Question: I want to SELECT the 'asset_id', 'category_name', 'Fixture ID' for assets with 2 or less properties (2 or less rows in 'asset_property' table). So far all I have is the 'asset_id' and 'category_name'. The 'Fixture ID' may not exist for all assets. If it does, it would be the 'property_value' from a row with 'property_id 1'
## EXAMPLE OF DESIRED RESULTS
table:
'''
| asset_id | property_id | property_value |
|:--------:|:-----------:|:---------------|
| 100 | 1 | A-6 |*
| 100 | 6 | Blue |
| 104 | 1 | CC-7 |*
| 104 | 6 | Blue |
| 104 | 4 | 12" |
| 105 | 1 | B-1 |*
| 108 | 1 | HR-1 |*
| 109 | 3 | 500 |
| 109 | 4 | 1" |
'''
*'property_id' 1 is the 'Fixture ID'
Desired results:
'''
| asset_id | category_name | property_value*|
|:--------:|:-------------:|:---------------|
| 100 | Flooring | A-6 |
| 104 | Flooring | CC-7 |
| 105 | Kitchen Equip | B-1 |
| 108 | Plumbing | HR-1 |
| 109 | Plumbing | |
'''
*'property_value' is the 'Fixture ID' if the 'property_id' is '1'
## MY MYSQL SO FAR
MySQL:
'''
SELECT asset_property.asset_id, category_name
FROM asset_property
LEFT JOIN asset
ON asset.asset_id = asset_property.asset_id
LEFT JOIN category
ON category.category_id = asset.category_id
GROUP BY asset_property.asset_id
HAVING COUNT(asset_property.asset_id) <= 2
'''

Results from MySQL:
'''
| asset_property.asset_id | category_name |
|:-----------------------:|:--------------|
| 3048 | Parking Lot |
| 3519 | Kitchen |
| 3522 | Kitchen |
| 3597 | Flooring |
(etc...)
'''
So I need to also 'SELECT' the 'property_value WHERE' the 'property_id = 1'. I hope this makes sense, Thanks!
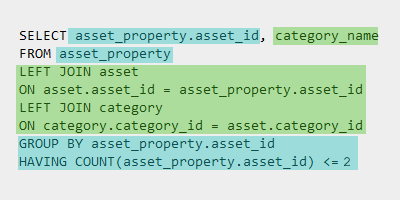
Answer: Maybe switch/case would be appropriate for this query
'''
SELECT asset_property.asset_id, category_name,
( CASE property_id
WHEN 1 THEN property_value
ELSE 0
END
)
FROM asset_property
LEFT JOIN asset
ON asset.asset_id = asset_property.asset_id
LEFT JOIN category
ON category.category_id = asset.category_id
GROUP BY asset_property.asset_id
HAVING COUNT(asset_property.asset_id) <= 2
'''
Hope that helps..